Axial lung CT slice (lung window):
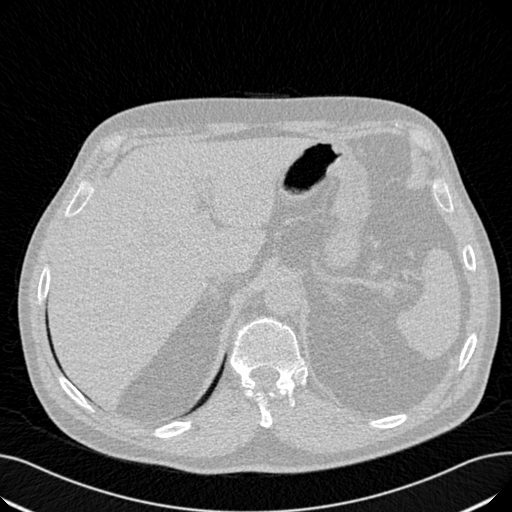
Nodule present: no